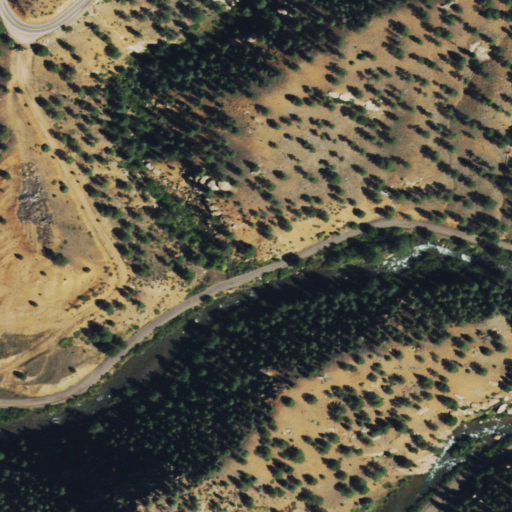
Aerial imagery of valley in Colorado named Kennedy Gulch containing evergreen forest, shrub, open development, grassland, medium intensity development, and high intensity development